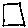
Label: square